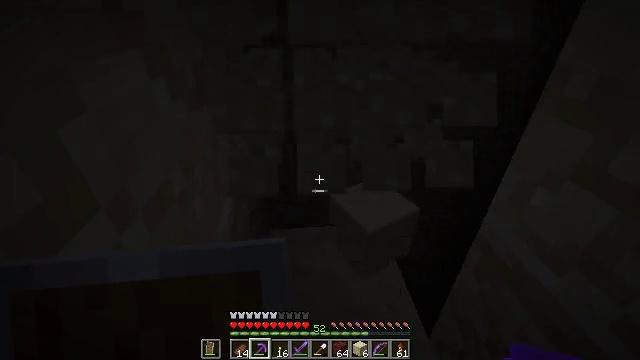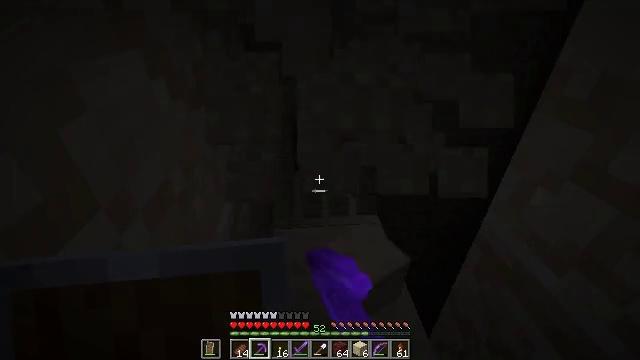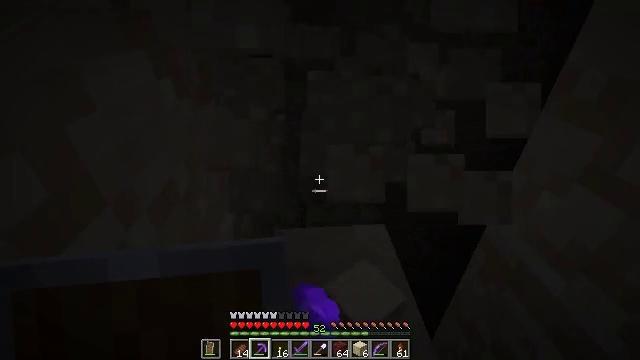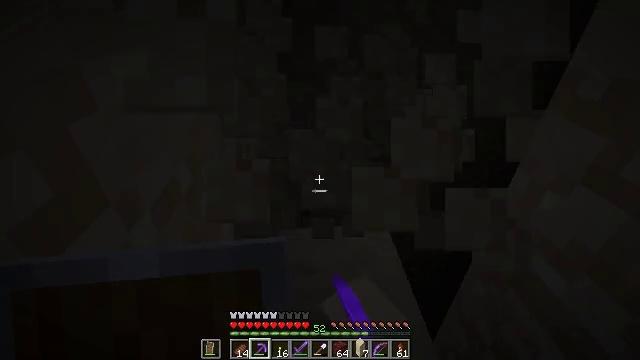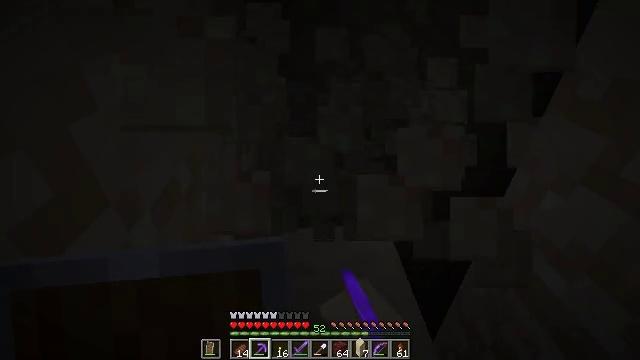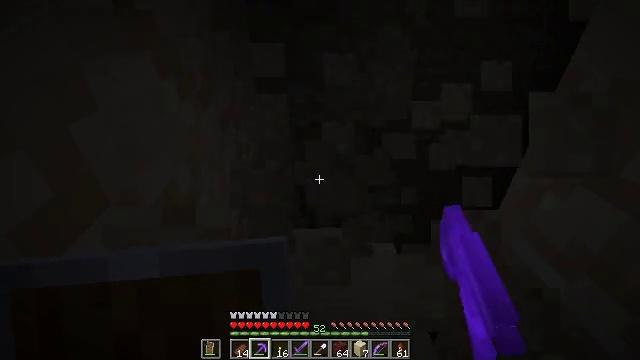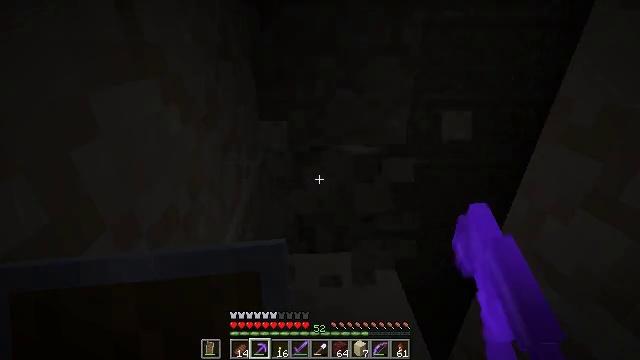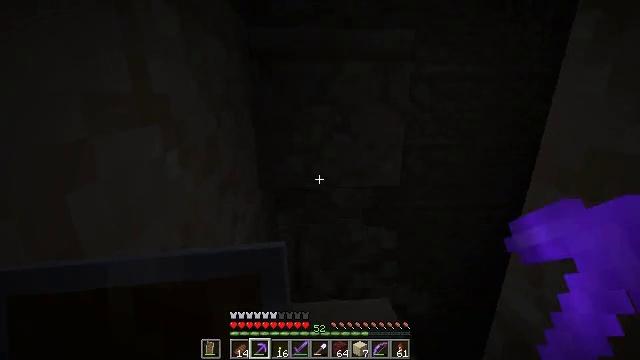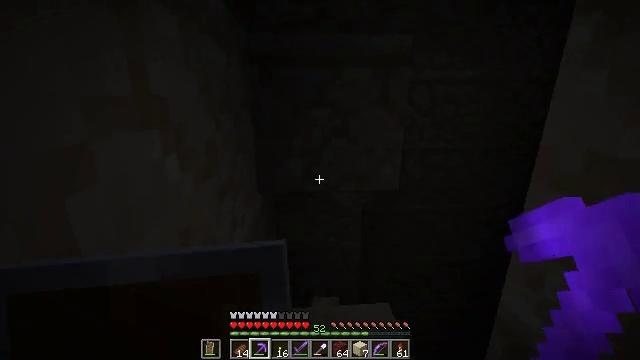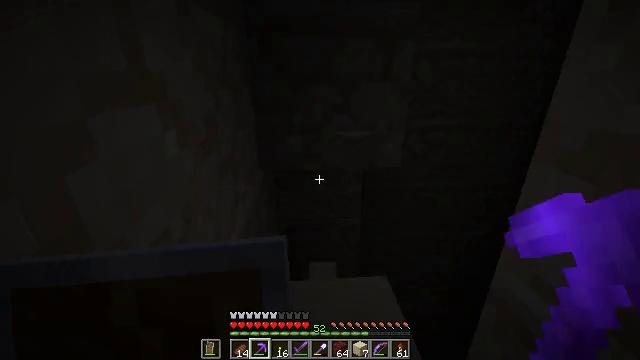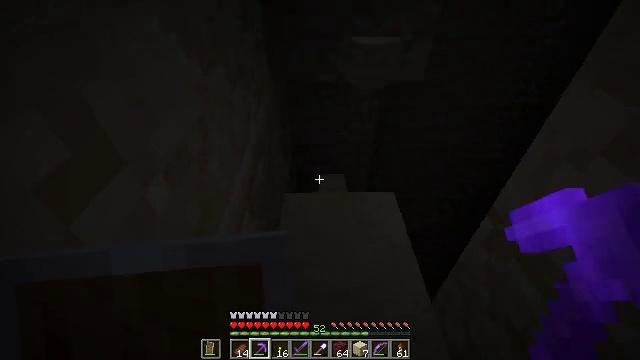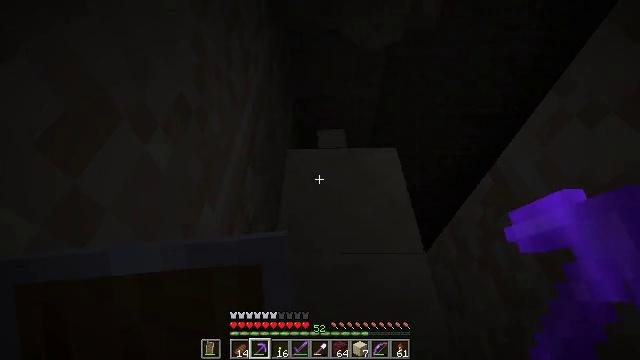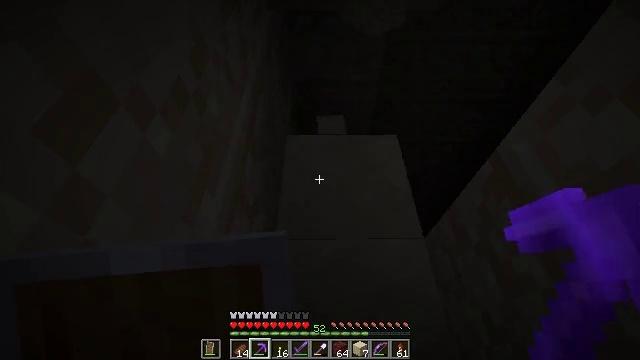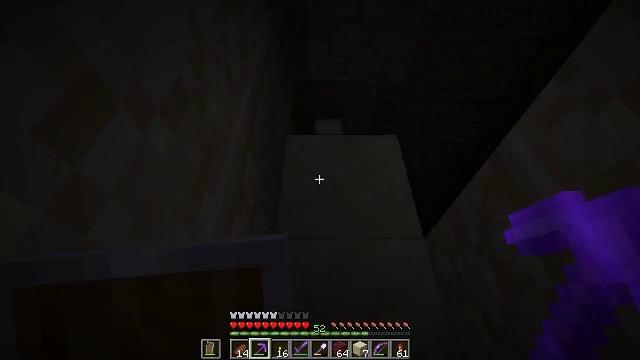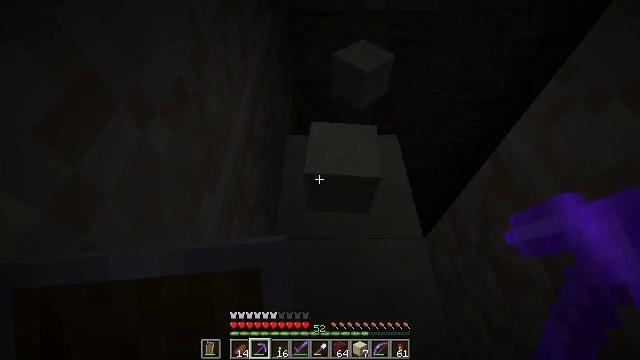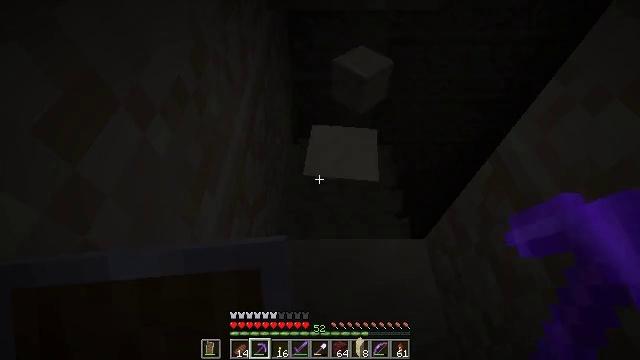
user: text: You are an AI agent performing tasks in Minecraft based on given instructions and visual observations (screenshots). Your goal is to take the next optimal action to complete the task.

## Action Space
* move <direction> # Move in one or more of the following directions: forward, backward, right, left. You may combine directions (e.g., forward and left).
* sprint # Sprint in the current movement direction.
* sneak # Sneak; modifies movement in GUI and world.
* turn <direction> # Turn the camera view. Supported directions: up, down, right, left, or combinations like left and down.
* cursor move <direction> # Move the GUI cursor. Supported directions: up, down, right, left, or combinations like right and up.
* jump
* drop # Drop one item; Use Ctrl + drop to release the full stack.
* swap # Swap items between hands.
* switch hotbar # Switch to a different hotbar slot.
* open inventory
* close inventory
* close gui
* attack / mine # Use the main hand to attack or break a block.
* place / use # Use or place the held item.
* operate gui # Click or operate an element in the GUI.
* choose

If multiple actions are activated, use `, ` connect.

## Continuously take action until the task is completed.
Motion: motion action
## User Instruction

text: Break the sandstone to collect.
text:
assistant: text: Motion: attack / mine
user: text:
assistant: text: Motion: turn left, attack / mine
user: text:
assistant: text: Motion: no_op
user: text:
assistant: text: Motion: no_op
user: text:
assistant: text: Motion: no_op
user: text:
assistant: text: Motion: turn up
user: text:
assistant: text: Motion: turn up
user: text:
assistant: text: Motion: no_op
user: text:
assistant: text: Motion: turn down
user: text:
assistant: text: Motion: turn left and down
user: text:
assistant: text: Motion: turn down
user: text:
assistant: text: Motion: turn down
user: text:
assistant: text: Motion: no_op
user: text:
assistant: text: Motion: no_op
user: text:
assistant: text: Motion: attack / mine
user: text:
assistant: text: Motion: attack / mine
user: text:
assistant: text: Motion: attack / mine
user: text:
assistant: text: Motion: no_op
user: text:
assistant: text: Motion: no_op
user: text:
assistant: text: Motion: no_op
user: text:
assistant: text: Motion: no_op
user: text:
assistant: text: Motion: no_op
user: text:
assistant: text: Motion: no_op
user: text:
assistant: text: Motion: no_op
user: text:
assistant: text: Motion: no_op
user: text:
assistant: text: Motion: no_op
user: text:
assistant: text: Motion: no_op
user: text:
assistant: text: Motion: no_op
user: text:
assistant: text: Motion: no_op
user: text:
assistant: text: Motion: no_op